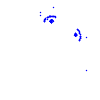
Particle: electron